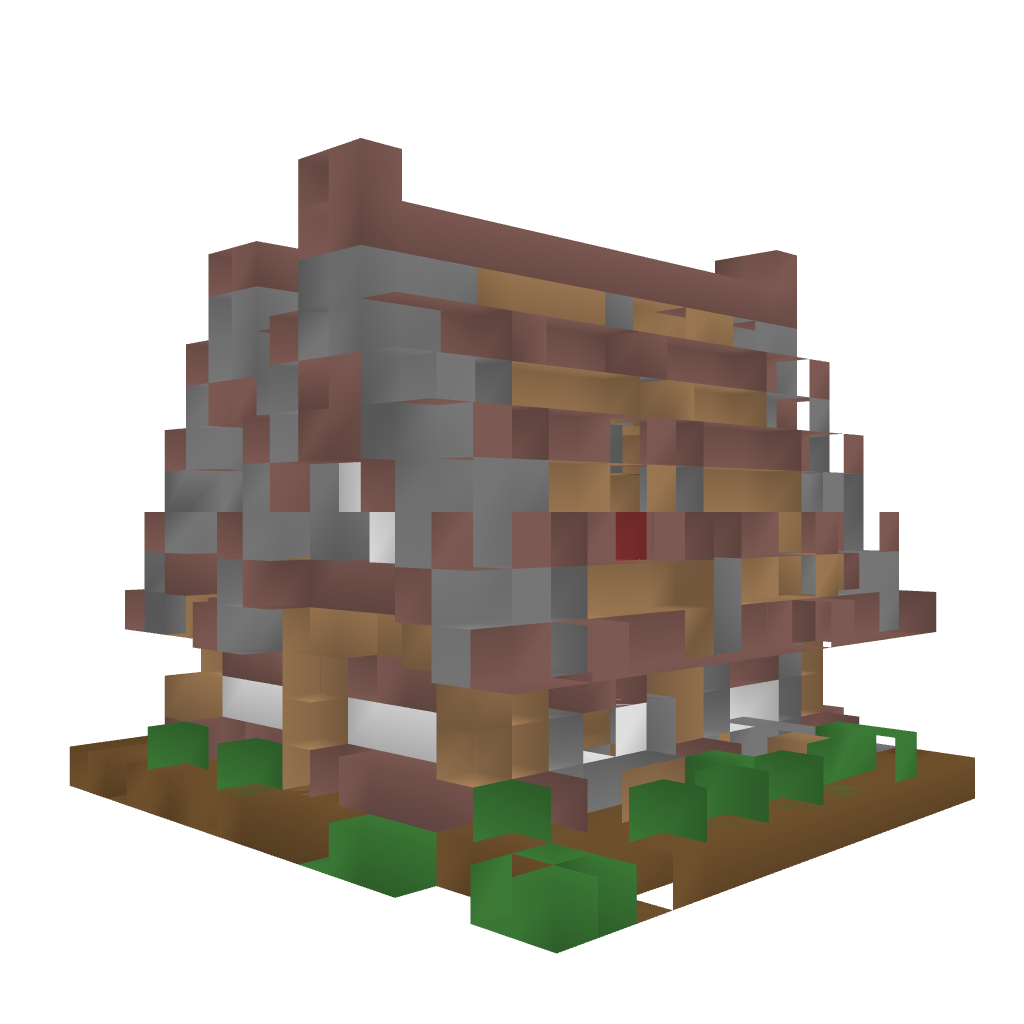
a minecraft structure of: My Little Survival Adventure bad low quality